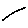
Label: line